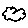
Label: cloud